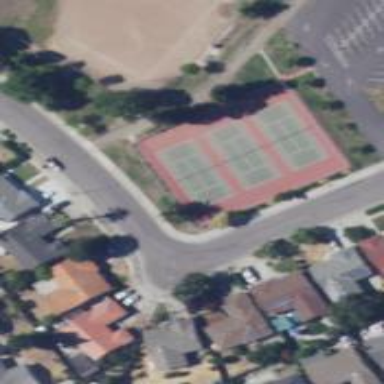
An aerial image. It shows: Tennis court on the leisure land pitch.